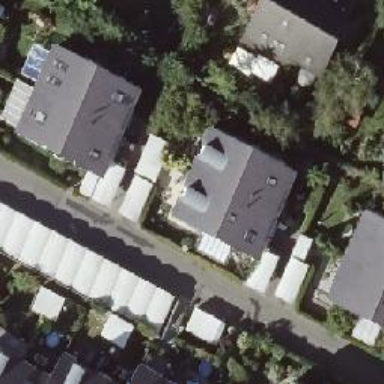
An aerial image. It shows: Semidetached house with gabled roof.